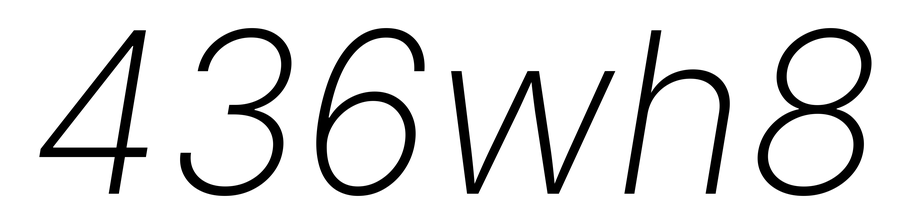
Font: Inter-Italic_ExtraLight_Italic